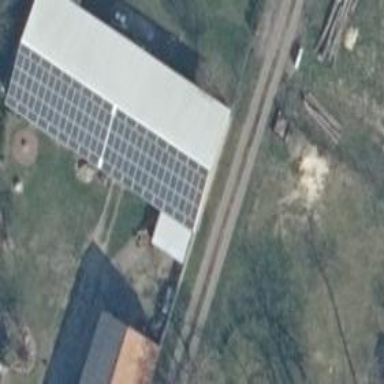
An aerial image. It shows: Small solar photovoltaic panel generator inside building.